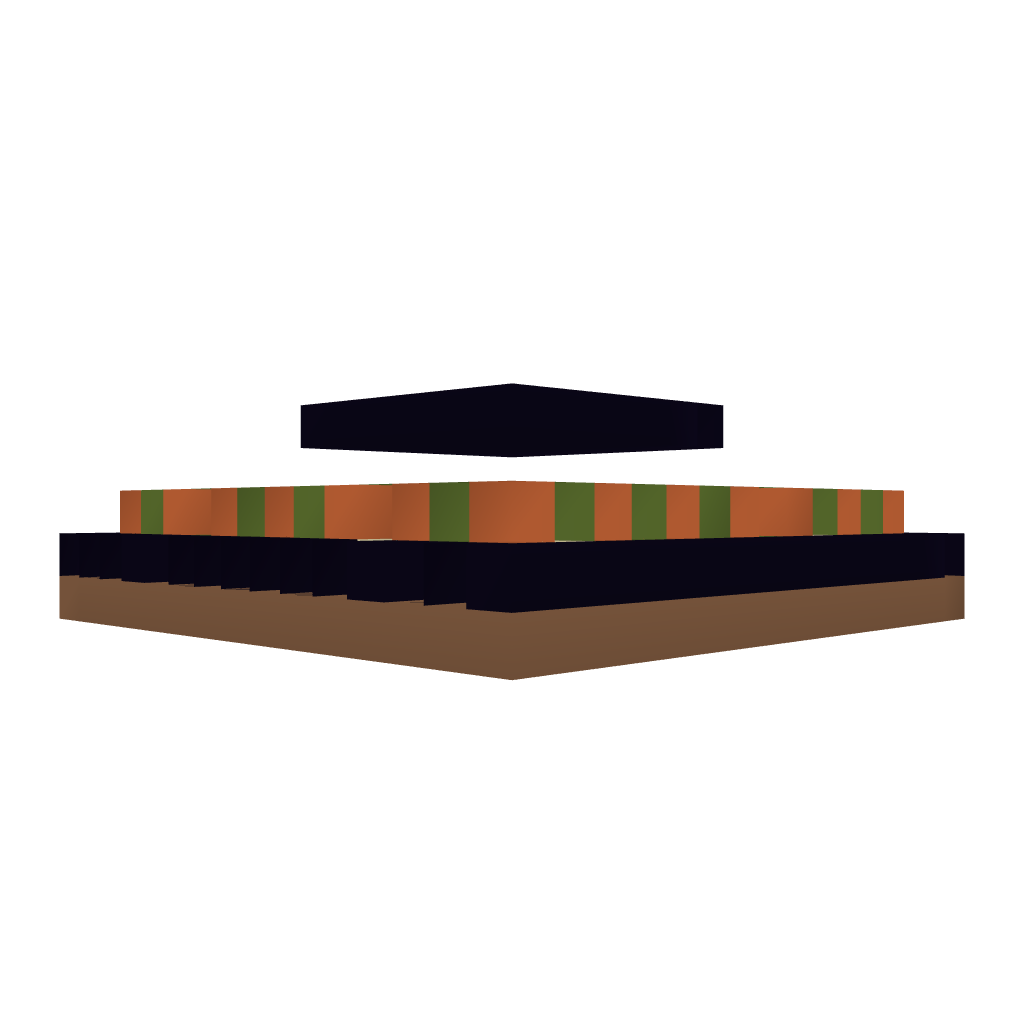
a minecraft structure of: Trap for zombies